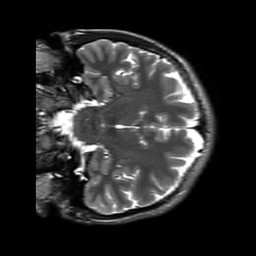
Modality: T2w
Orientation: coronal
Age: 24
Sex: male
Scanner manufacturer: siemens
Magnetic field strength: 3 T
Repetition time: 8.53 s
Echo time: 0.091 s